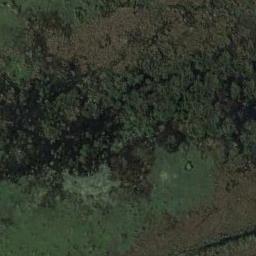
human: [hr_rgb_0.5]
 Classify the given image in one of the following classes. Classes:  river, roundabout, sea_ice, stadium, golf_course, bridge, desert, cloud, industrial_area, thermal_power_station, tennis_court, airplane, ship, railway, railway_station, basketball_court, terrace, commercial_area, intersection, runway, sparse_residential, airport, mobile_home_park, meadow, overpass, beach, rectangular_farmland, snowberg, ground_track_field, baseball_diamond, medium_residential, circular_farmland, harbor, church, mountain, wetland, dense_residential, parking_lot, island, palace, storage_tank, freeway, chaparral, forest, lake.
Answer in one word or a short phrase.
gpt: wetland